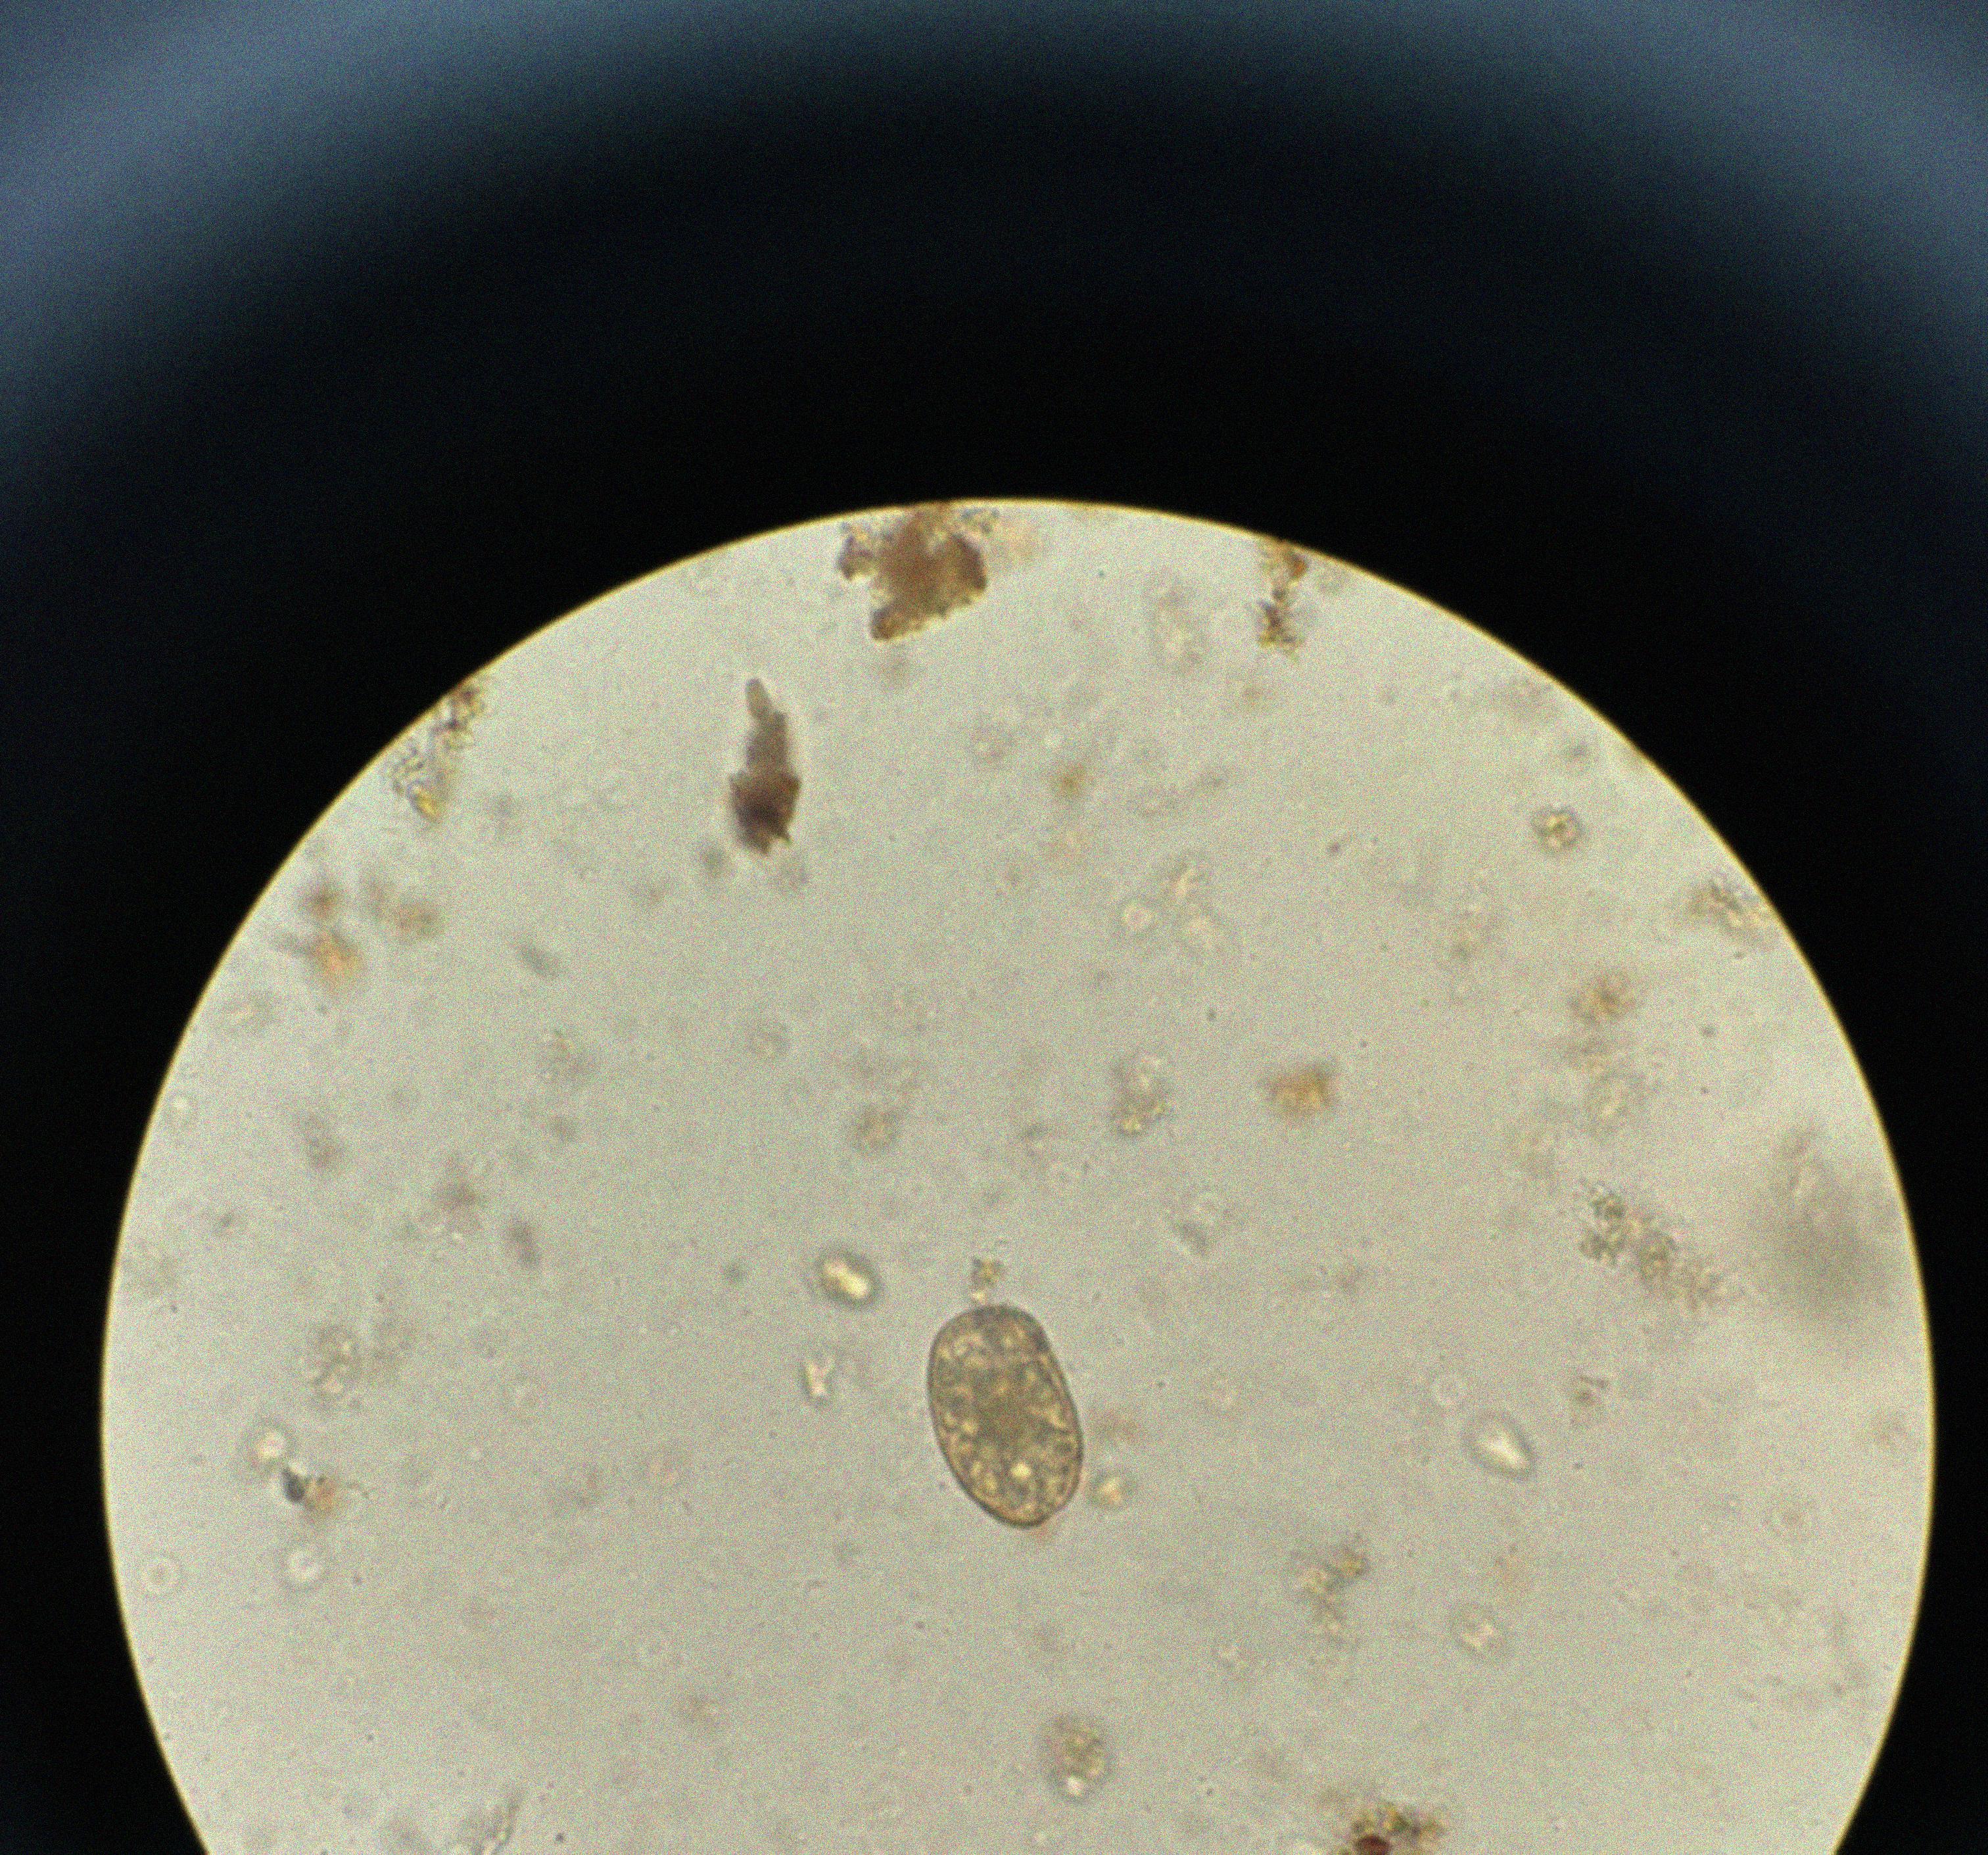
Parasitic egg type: Ascaris lumbricoides